The plot shows how the frequency content of a rotor-rig vibration signal evolves over time (STFT spectrogram). Classify the rotor condition as one of: normal, misalignment, unbalance, looseness.
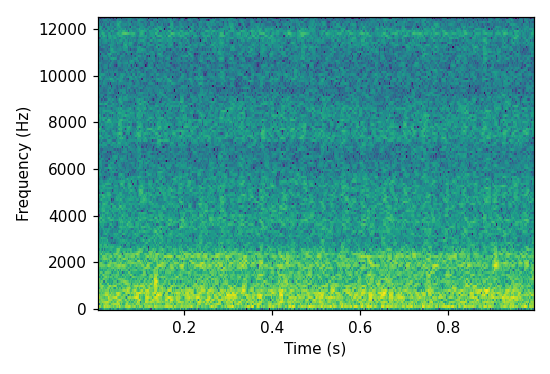
Answer: looseness